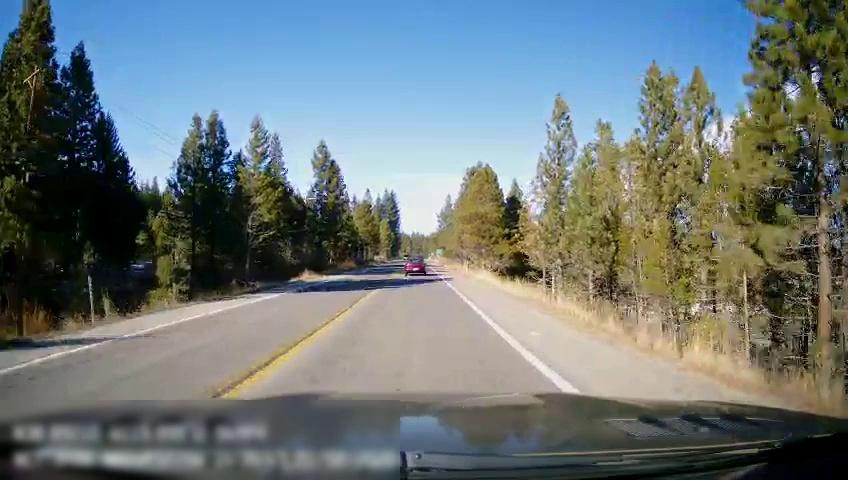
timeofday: Day
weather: Sunny
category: Drivable Space
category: Vehicles | Car
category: Lanes | Current Lane
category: Lanes | Current Lane
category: Lanes | Opposite Lane